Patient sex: F
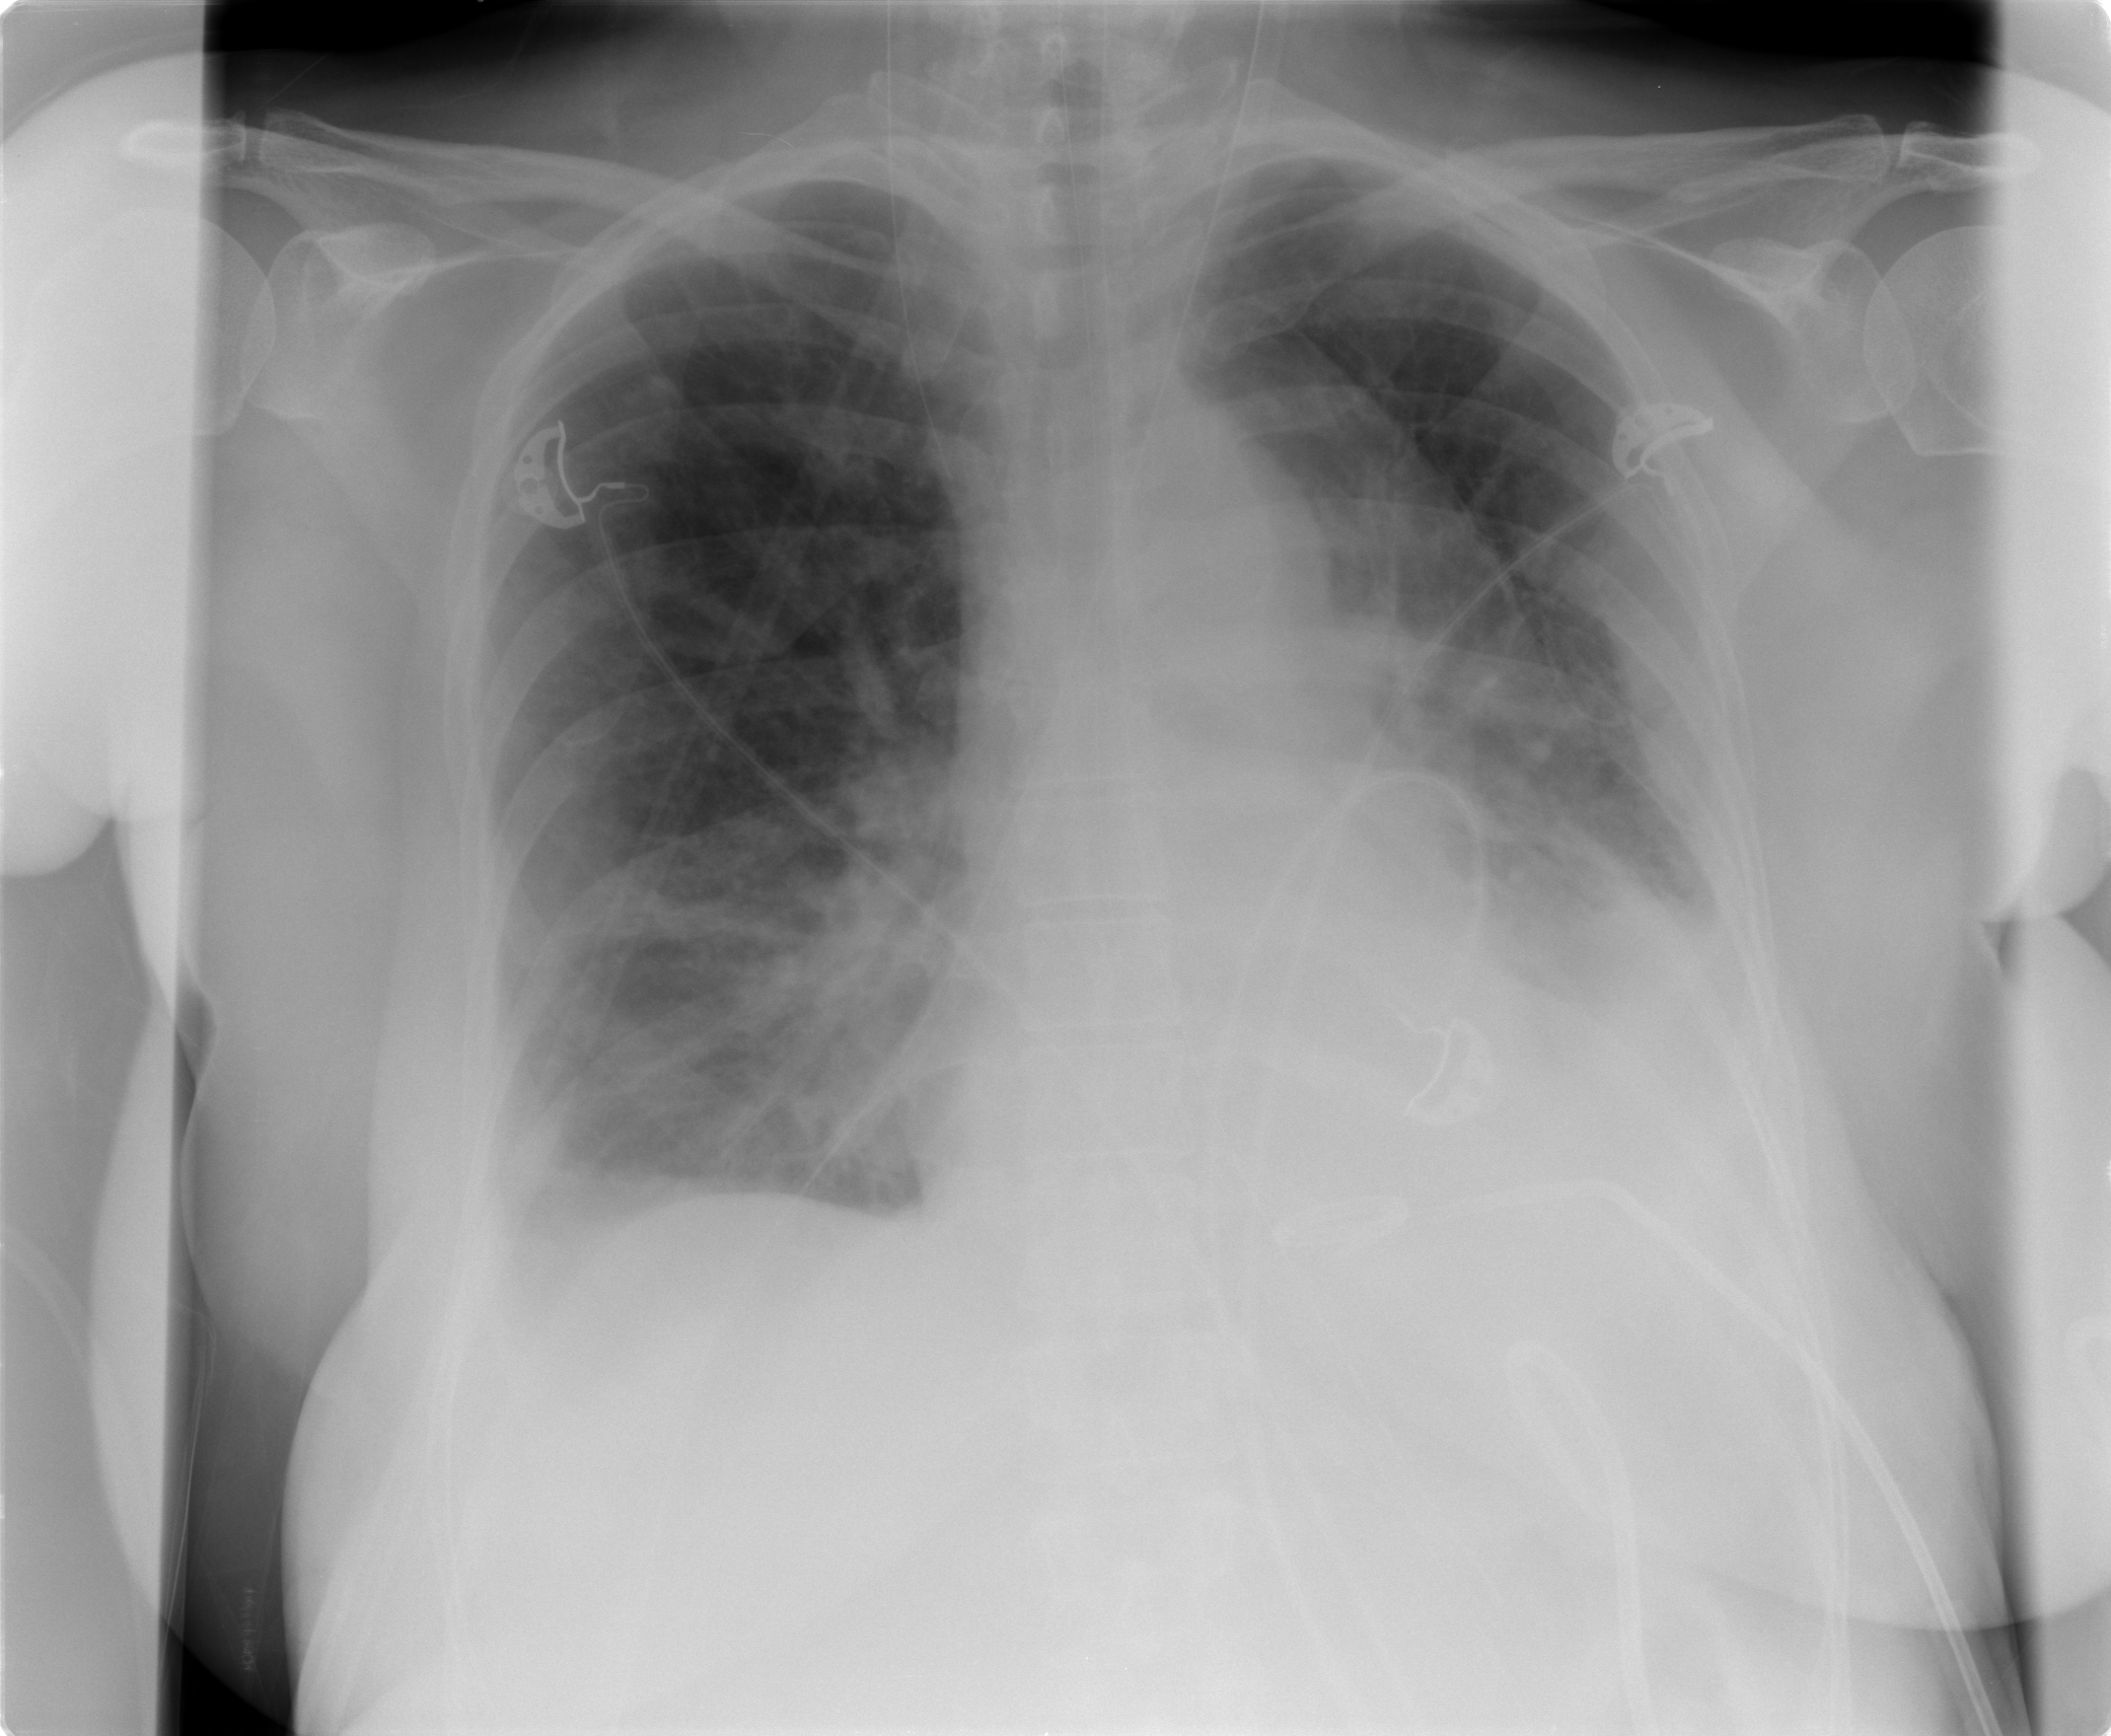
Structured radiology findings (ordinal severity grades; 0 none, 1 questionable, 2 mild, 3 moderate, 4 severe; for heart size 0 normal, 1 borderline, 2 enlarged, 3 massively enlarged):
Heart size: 1
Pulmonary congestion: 3
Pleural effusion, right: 2
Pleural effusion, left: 3
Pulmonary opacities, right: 0
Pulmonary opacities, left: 2
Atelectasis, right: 2
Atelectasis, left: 3